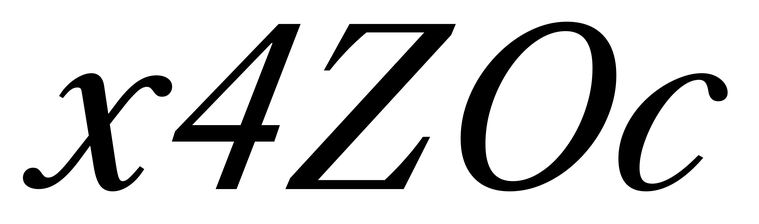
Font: LibreCaslonText-Italic_Italic